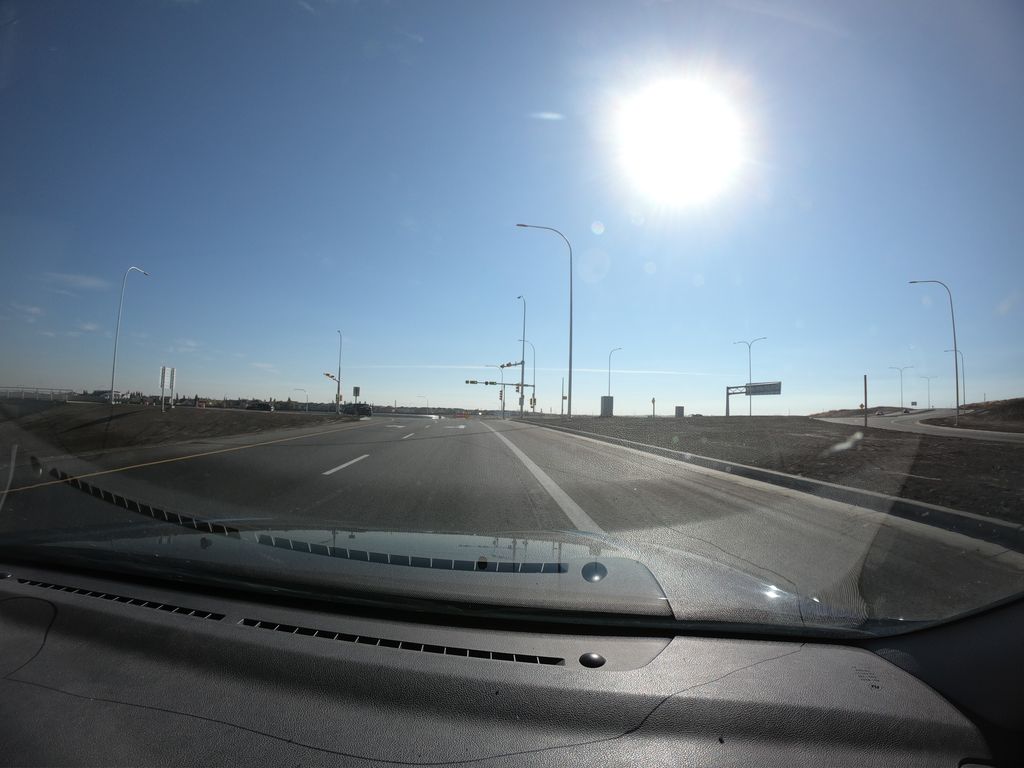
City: calgary